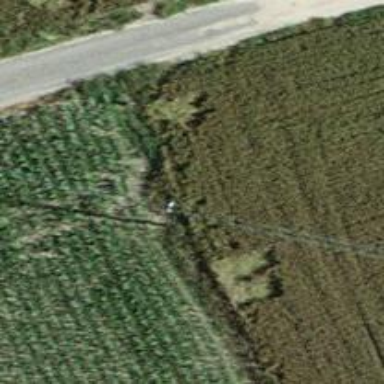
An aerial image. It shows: Minor power line.